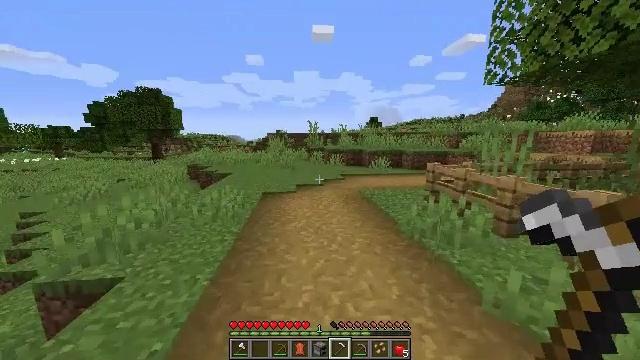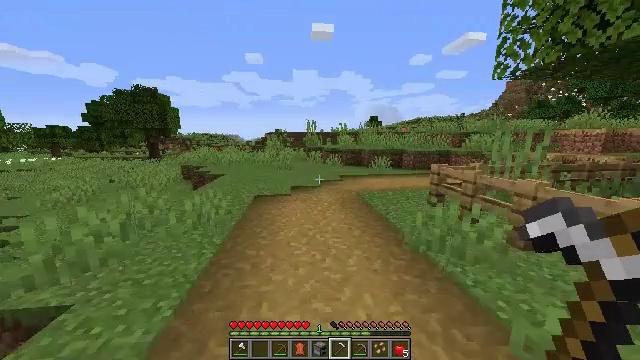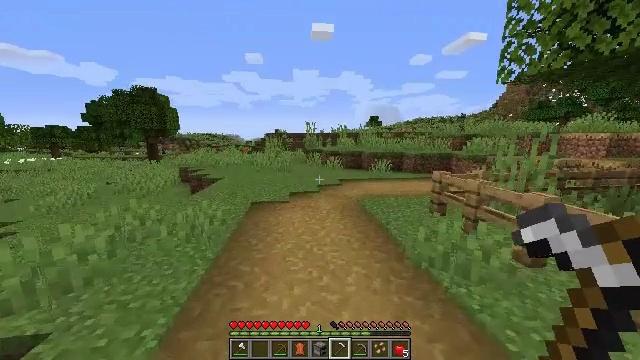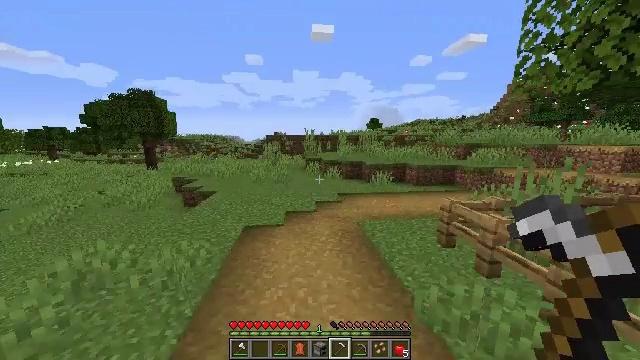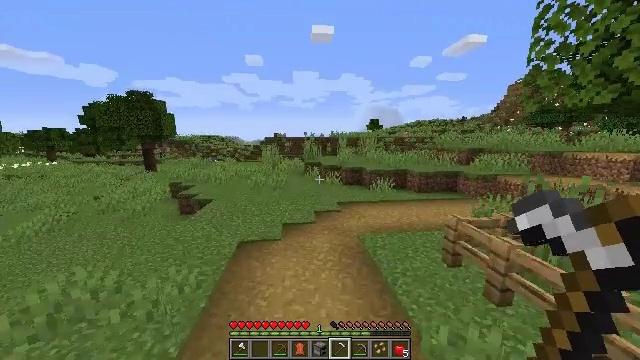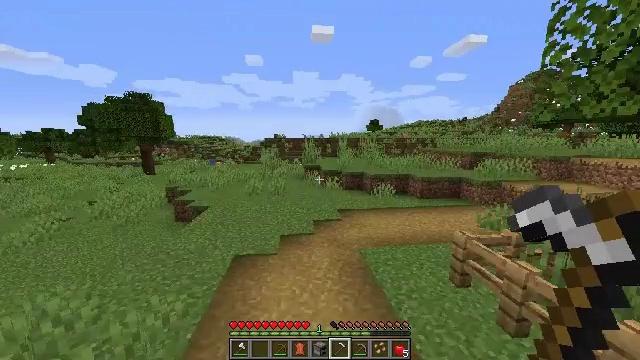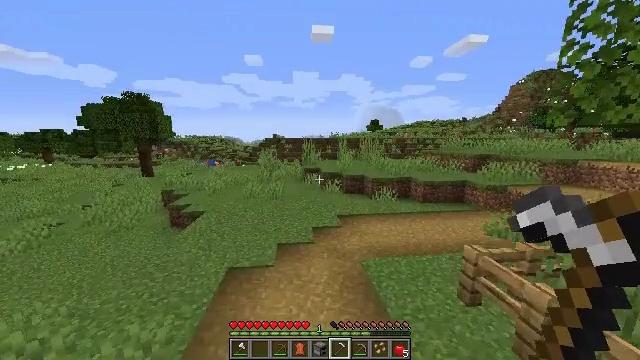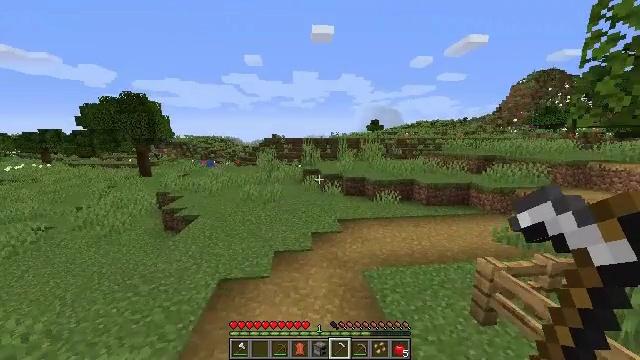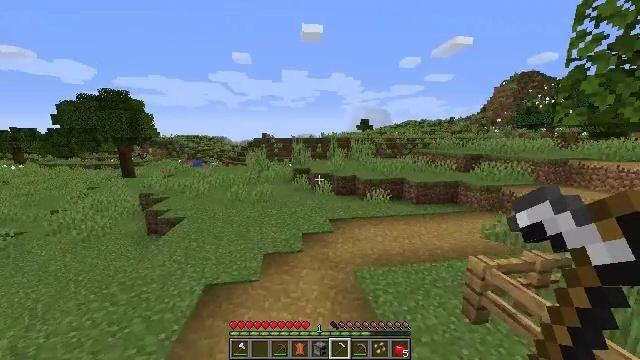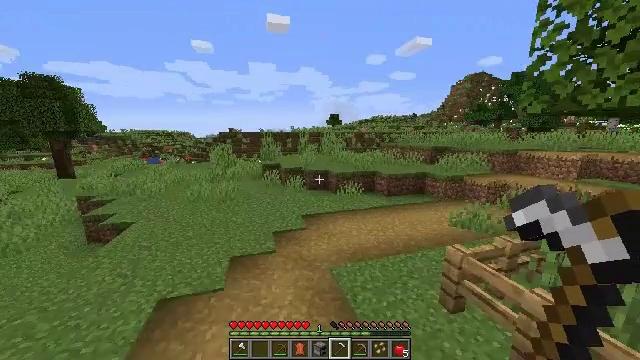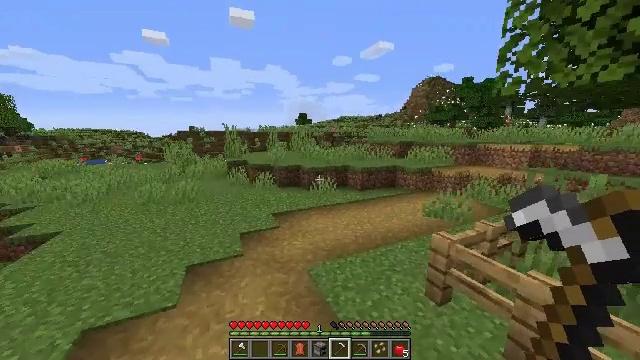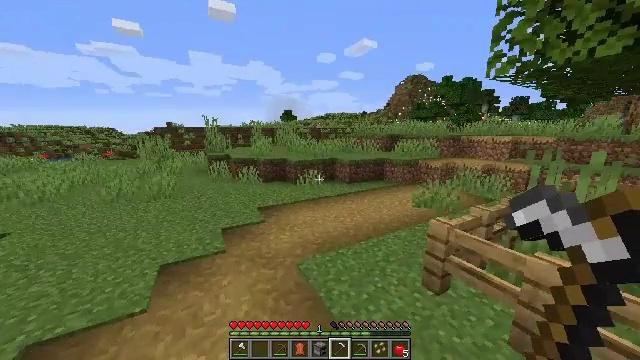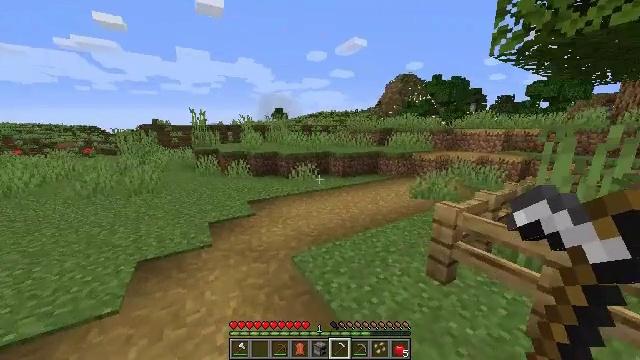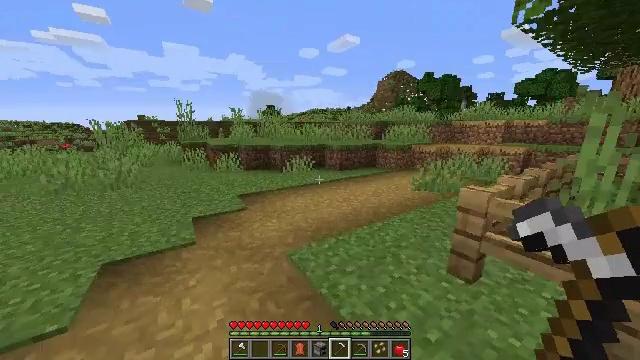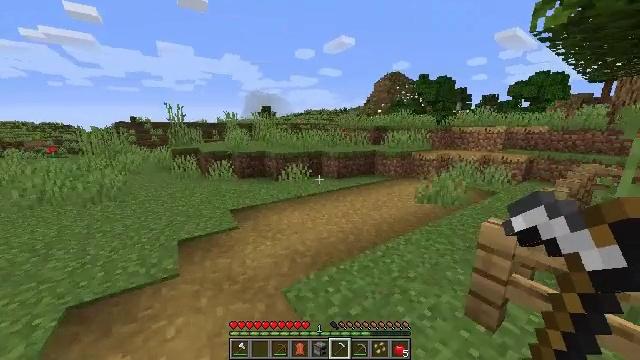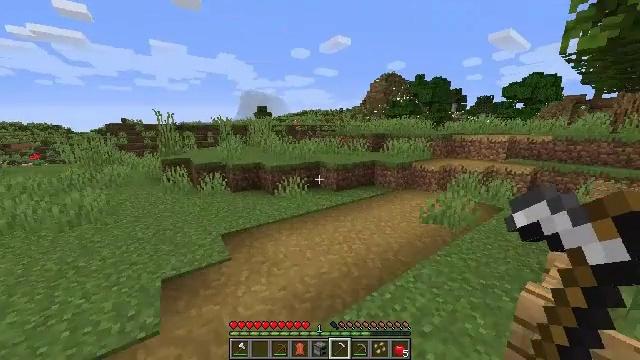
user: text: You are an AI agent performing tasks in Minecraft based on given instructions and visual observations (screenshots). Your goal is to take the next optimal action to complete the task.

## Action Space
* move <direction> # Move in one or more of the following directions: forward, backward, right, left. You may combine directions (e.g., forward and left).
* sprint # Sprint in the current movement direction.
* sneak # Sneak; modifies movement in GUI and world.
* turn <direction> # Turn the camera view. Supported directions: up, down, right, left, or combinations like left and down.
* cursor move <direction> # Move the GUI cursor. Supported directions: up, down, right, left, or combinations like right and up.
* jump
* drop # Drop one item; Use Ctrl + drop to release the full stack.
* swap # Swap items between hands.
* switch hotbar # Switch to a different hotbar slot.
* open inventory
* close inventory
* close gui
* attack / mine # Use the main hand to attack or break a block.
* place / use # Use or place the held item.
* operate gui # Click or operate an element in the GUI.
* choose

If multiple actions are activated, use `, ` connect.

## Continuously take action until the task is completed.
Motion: motion action
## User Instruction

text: Gather the composter from your farm.
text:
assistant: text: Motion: move forward, sprint, jump
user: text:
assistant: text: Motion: move forward, sprint, jump
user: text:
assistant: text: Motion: move forward, sprint, jump
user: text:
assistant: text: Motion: move forward, sprint, jump
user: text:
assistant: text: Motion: move forward, sprint, jump
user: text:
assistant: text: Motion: move forward, sprint, jump
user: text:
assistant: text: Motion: move forward, sprint, jump
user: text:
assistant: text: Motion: move forward, sprint, turn right, jump
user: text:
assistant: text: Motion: move forward, sprint, turn right and down, jump
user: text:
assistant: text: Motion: move forward, sprint, turn right, jump
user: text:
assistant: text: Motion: move forward, sprint, turn right, jump
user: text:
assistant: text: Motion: move forward, sprint, turn right, jump
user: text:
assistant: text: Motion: move forward, sprint, turn right, jump
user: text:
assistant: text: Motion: move forward, sprint, turn right, jump
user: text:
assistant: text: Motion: move forward, sprint, turn right, jump
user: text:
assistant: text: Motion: move forward, sprint, jump
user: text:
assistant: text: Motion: move forward, sprint, jump
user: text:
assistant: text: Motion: move forward, sprint, jump
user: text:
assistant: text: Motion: move forward, sprint, turn right, jump
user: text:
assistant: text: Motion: move forward, sprint, turn right, jump
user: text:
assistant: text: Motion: move forward, sprint, turn right and down, jump
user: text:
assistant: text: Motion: move forward, sprint, turn right and down, jump
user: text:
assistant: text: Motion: move forward, sprint, turn right, jump
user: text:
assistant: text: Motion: move forward, sprint, turn right, jump
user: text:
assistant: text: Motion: move forward, sprint, turn right, jump
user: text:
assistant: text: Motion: move forward, sprint, turn right, jump
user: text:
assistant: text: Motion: move forward, sprint, turn right, jump
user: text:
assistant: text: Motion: move forward, sprint, turn right, jump
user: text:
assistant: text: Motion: move forward, sprint, turn right, jump
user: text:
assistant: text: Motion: move forward, sprint, turn right, jump